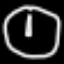
Label: clock